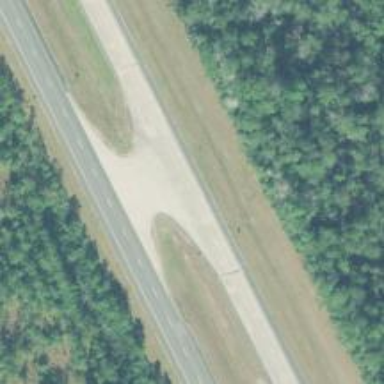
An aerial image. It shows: Trunk link highway.